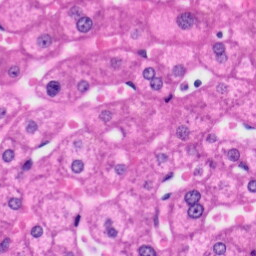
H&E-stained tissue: Liver